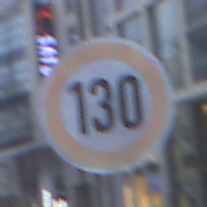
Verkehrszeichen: Geschwindigkeit130
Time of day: SunriseSunset
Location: Outdoor (Urban)
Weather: PartlyCloudy
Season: NotSpecified
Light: Natural